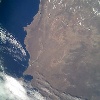
Label: land